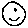
Label: smiley face